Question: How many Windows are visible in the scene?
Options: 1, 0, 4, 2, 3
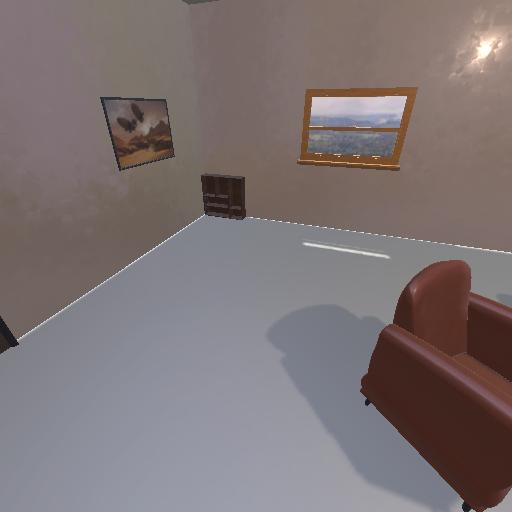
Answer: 1